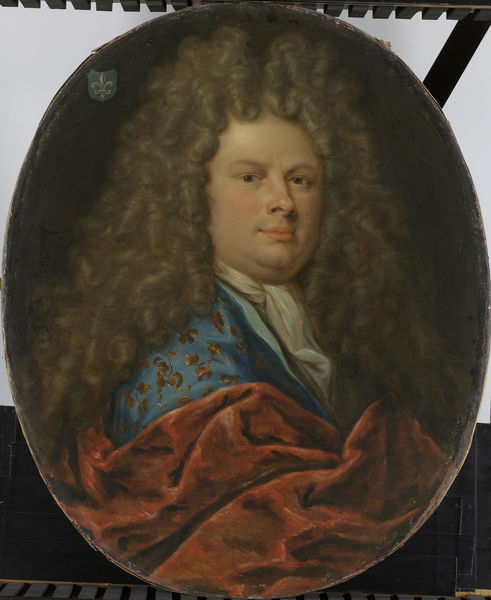
Titel: Portret van een man, vermoedelijk Theodorus Rijswijk (1668-1729), schepen te Amsterdam
Künstler: Pieter van der Werff
Standort: Amsterdam
Institution: Rijksmuseum
Schlagwörter: blau, blue, red, hair, nose, portrait, man, eyes, male, oval, chin, gesicht, mouth, scarf, curls, tie, person, human, rot, cheeks, porträt, lips, cheek, rich, forehead, round, glance, haare, wig, gemälde, proträt, fat, tuch, augen, locken, nase, pig, mund, brows, self confident, hey, noble man